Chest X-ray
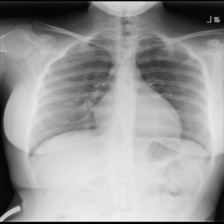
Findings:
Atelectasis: negative
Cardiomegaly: negative
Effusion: negative
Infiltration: negative
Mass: negative
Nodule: negative
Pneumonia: negative
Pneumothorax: negative
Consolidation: negative
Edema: negative
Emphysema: negative
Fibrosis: negative
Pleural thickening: negative
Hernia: negative